Question: I'm wondering how to get the map to appear inside the CardView, like in the images below, highlighted in pink.
On the left is Strava, it shows the map with the route highilghted. On the right is Google Calendar, it has a map of the location of the calender event.

I would really appriciate some pointer on where to look in the apis to achieve this.
Regards,Luke
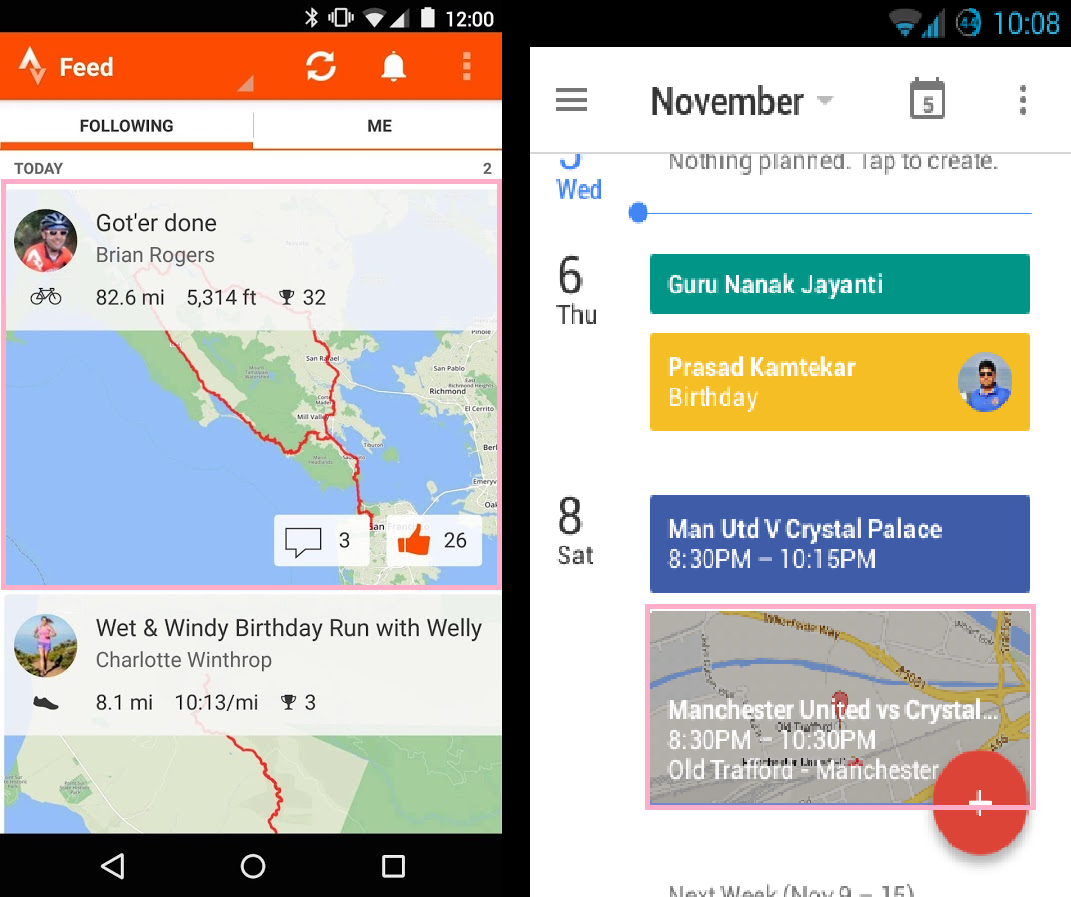
Answer: You need to use a MapView to achieve this.
This is part of Androids <URL>.
Create your card, and add the 'MapView' inside the 'CardView'.
Then in your 'onCreate()', you create the actual map and set the 'MapView' to display that map.